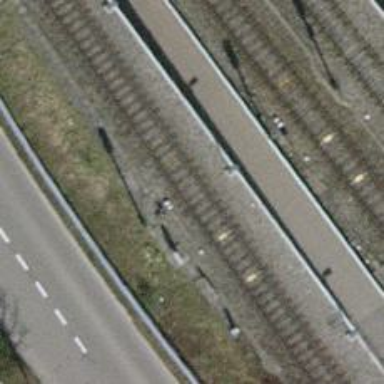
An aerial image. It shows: Railway signal.